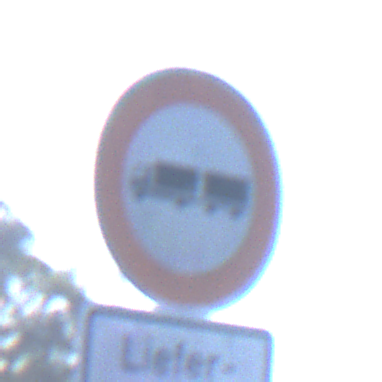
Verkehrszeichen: VerbotLastkraftwagenMitAnhaenger
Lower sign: BesondereFahrzeugeUndTransportgueter5
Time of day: MorningAfternoon
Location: Outdoor (Nature)
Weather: Clear
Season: NotSpecified
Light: Natural